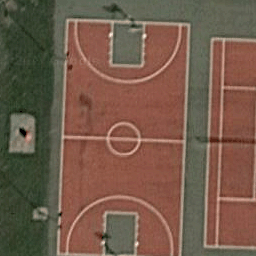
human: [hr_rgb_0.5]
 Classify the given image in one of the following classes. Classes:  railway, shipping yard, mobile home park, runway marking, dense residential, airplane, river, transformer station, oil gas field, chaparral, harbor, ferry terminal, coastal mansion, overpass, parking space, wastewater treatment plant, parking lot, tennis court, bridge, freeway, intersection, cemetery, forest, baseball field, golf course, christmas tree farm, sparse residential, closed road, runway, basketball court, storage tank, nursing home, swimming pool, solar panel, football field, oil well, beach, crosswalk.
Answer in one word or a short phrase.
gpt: basketball court